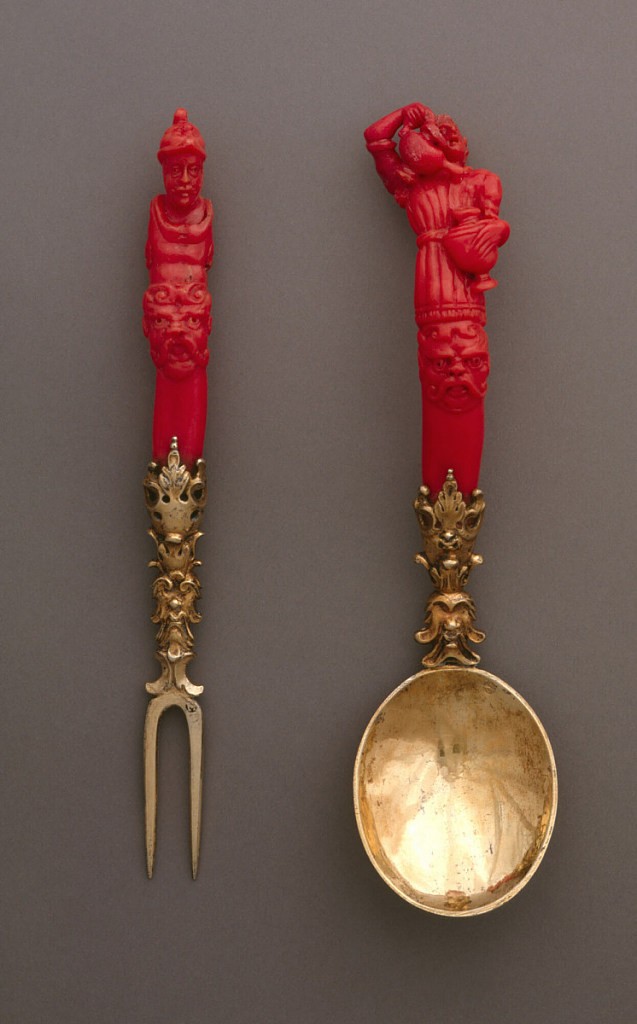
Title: Spoon with Carved Figural Coral Handle
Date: ca. 1600–1630
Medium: coral, silver plated, gold
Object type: spoon
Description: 1985-103-81,82: Two-tined fork with sloping shoulder; gilded neck ...;     1985-103-81: Two-tined pointed fork with sloping shoulders. Gil...;     1985-103-82: Oval spoon bowl, gilded neck elaborately decorated...